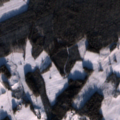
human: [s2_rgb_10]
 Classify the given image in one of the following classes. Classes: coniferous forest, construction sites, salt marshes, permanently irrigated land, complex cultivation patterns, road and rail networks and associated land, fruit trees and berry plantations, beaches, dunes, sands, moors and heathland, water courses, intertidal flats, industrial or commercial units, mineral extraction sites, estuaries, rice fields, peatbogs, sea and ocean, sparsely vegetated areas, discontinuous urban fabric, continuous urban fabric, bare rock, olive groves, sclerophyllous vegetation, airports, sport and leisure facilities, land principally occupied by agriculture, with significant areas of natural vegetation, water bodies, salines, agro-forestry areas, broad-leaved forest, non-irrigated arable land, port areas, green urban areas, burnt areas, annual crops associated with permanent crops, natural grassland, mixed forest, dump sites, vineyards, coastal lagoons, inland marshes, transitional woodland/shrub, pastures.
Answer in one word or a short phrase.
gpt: non-irrigated arable land, land principally occupied by agriculture, with significant areas of natural vegetation, coniferous forest, mixed forest